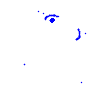
Particle: electron